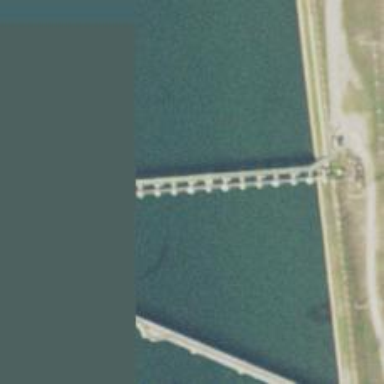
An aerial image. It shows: Man-made pier.